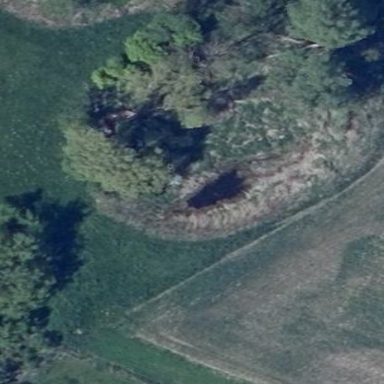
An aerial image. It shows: Serene pond surrounded by nature.